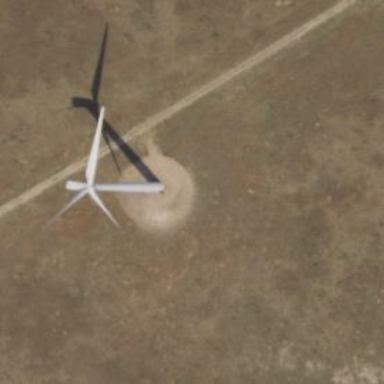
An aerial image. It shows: Wind turbine generating power.